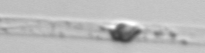
Label: Dactyliosolen_blavyanus